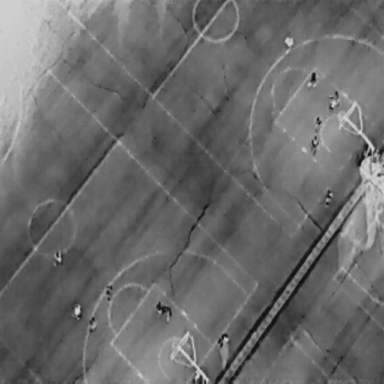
There are 14 People in the infrared image.